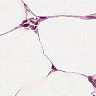
Metastatic tissue present: no